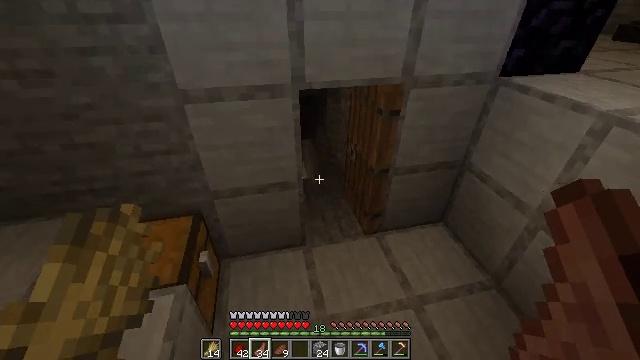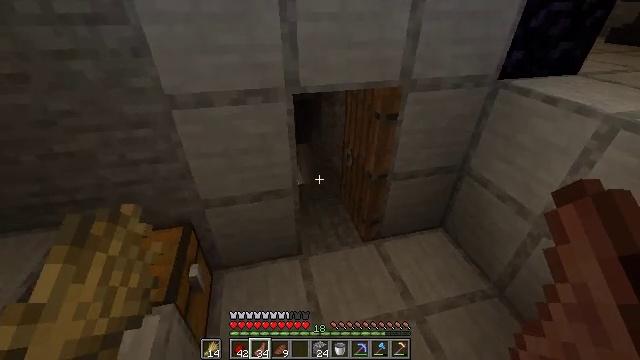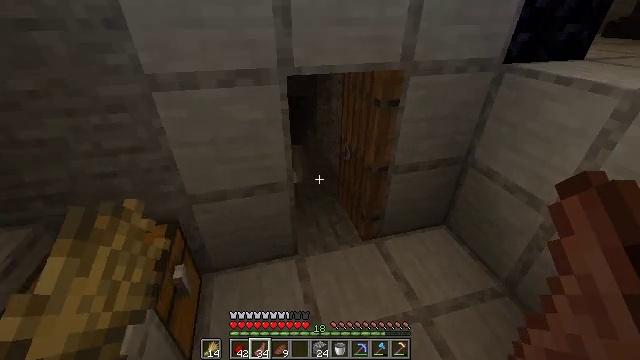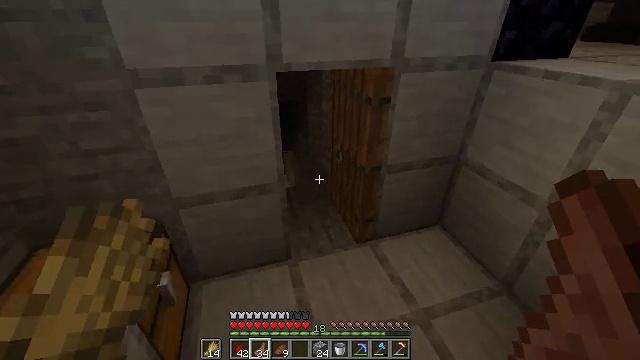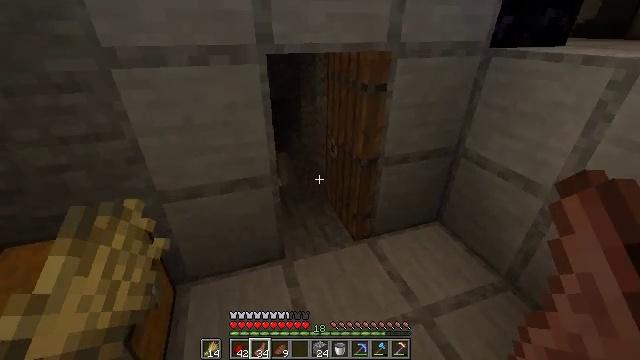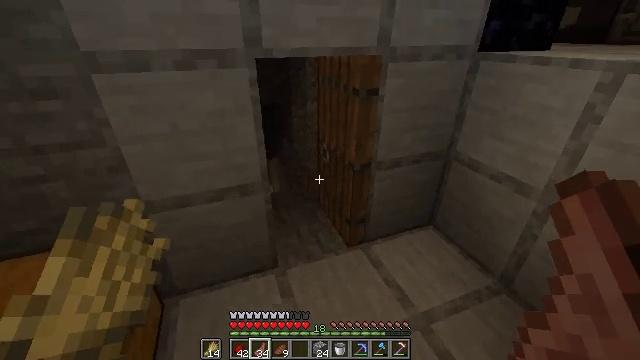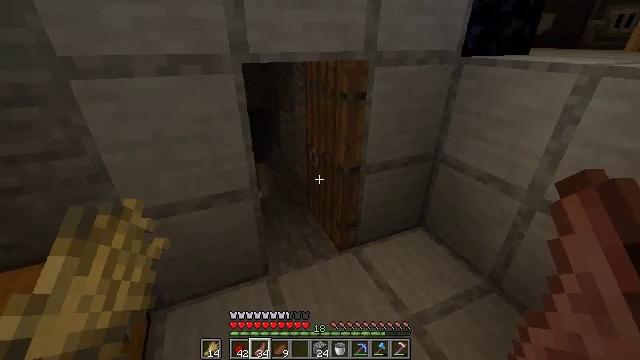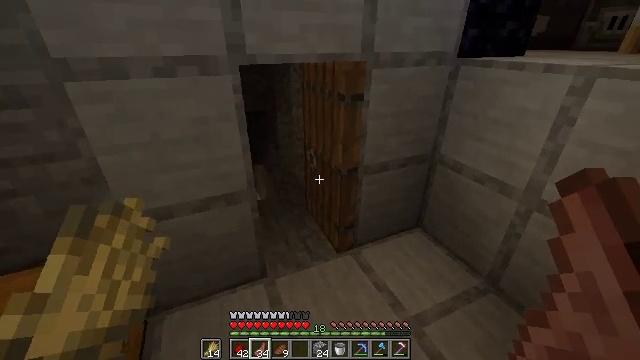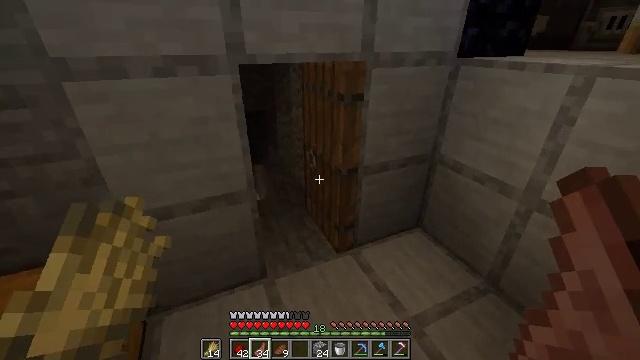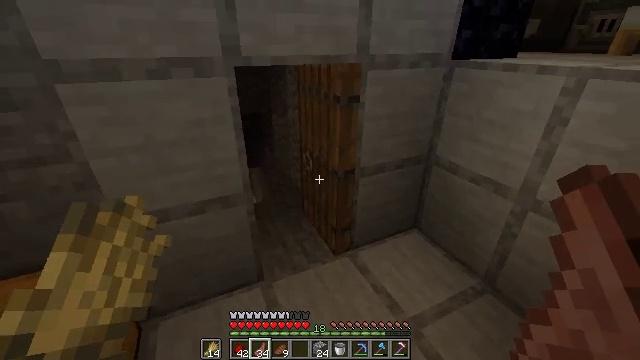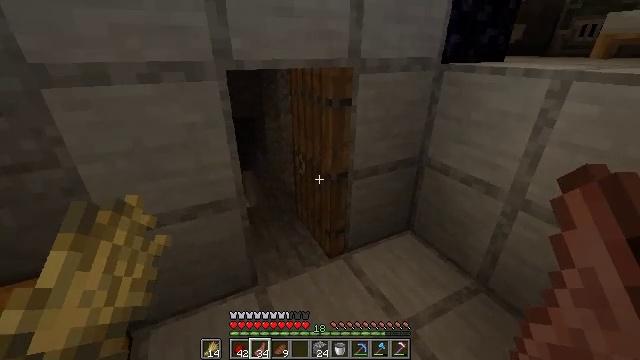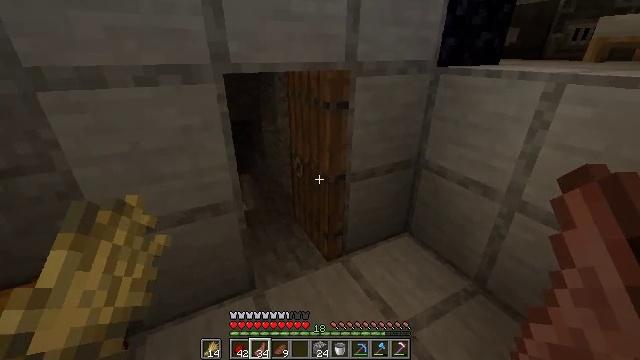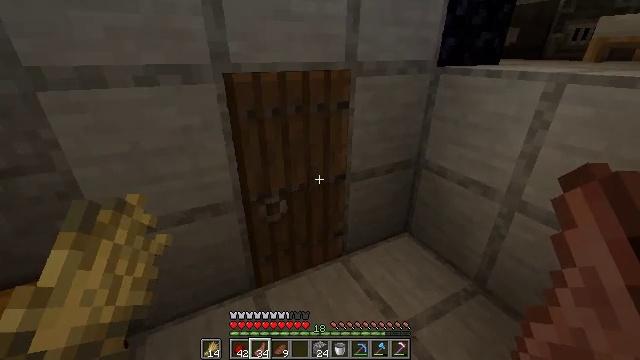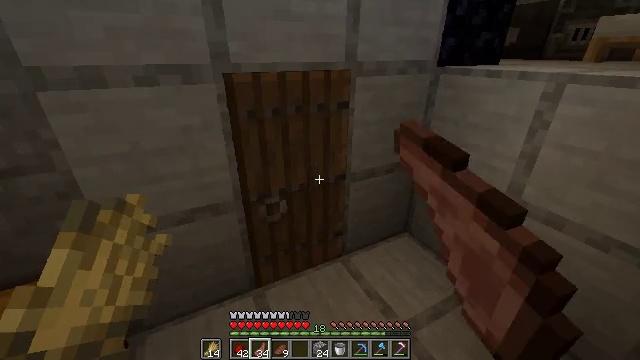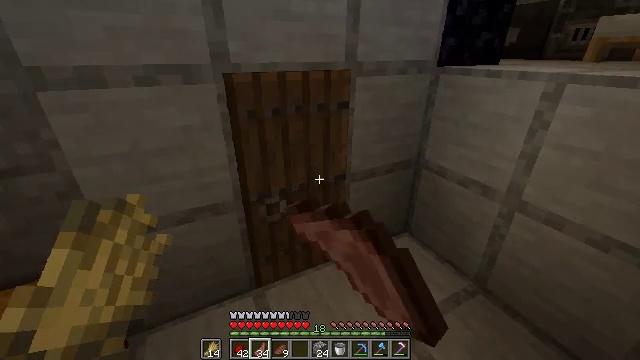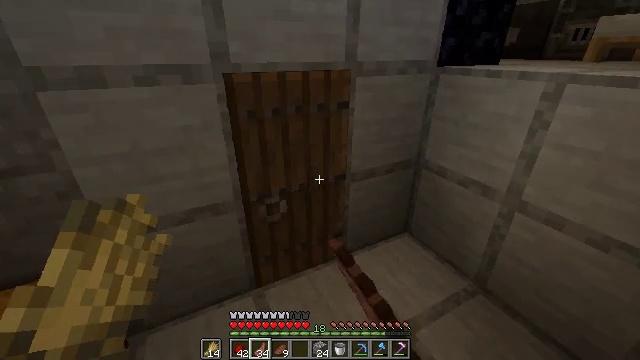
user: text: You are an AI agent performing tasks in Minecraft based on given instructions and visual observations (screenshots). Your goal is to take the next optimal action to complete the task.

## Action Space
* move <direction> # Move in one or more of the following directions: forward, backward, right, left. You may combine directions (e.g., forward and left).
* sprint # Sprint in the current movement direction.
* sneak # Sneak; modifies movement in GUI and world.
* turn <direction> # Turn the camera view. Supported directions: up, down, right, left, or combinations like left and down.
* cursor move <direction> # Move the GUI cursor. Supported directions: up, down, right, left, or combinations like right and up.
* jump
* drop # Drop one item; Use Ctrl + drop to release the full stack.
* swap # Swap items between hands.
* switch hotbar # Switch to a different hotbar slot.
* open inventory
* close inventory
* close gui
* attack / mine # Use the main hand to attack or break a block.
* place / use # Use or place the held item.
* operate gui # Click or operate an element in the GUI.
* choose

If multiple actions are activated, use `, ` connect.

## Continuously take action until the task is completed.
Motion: motion action
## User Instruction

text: Put spruce planks and sticks in the crafting grid to get a spruce fence.
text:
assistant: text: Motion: turn right
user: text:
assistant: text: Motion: turn right and up
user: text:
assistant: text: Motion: turn right and up
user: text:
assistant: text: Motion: turn right and up
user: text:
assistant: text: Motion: turn right and up
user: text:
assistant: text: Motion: turn right
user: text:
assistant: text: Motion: no_op
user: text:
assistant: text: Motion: no_op
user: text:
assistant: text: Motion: no_op
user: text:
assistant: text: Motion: turn right
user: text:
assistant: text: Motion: no_op
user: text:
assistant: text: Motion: use / place
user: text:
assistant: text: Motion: use / place
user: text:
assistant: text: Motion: use / place
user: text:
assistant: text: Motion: no_op
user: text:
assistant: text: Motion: turn right
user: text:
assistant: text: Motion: turn right
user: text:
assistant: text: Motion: turn right
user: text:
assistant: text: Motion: turn right
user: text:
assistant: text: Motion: turn right and up
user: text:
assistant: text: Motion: turn right and up
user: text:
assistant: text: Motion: no_op
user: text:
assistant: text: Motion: no_op
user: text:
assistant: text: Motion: turn up
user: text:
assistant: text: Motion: turn right and up
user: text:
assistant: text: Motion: turn right and up
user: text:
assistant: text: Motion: no_op
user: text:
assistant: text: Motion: move forward
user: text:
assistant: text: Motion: move forward
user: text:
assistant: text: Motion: move forward